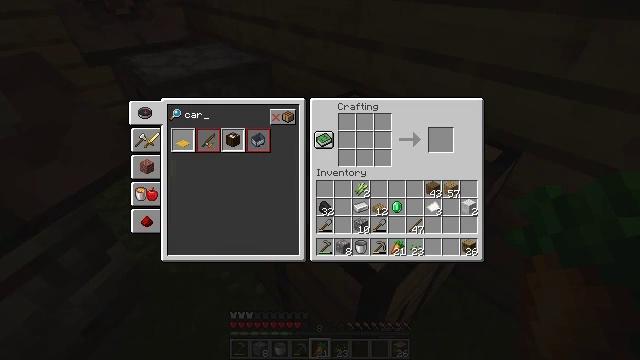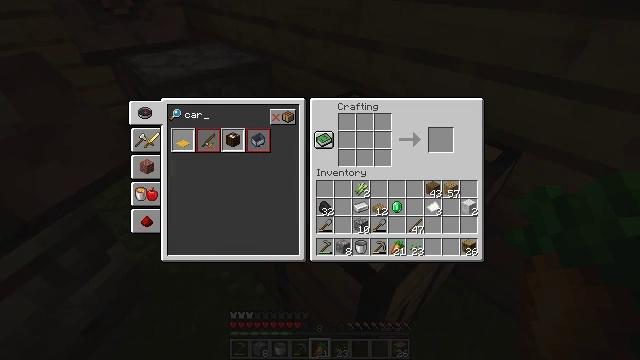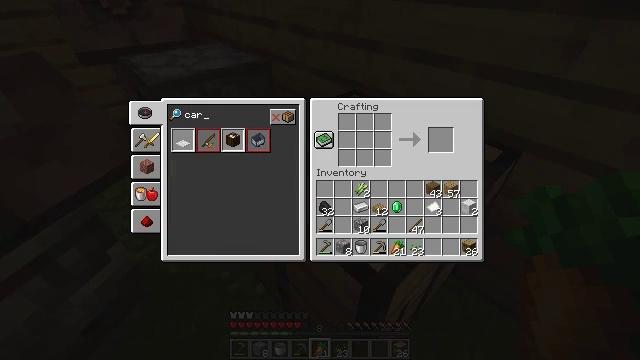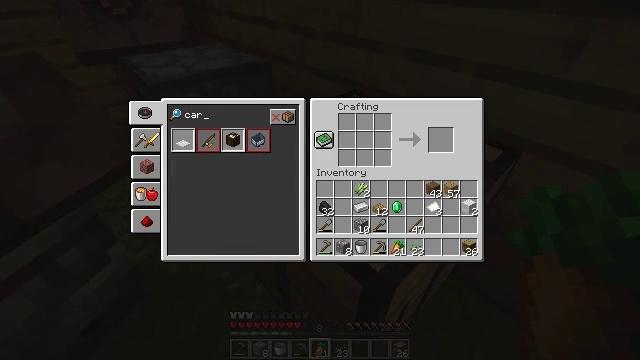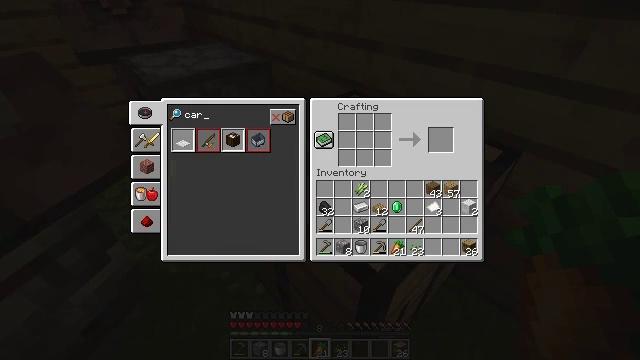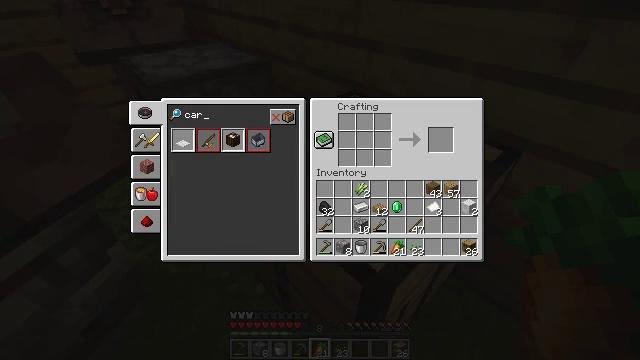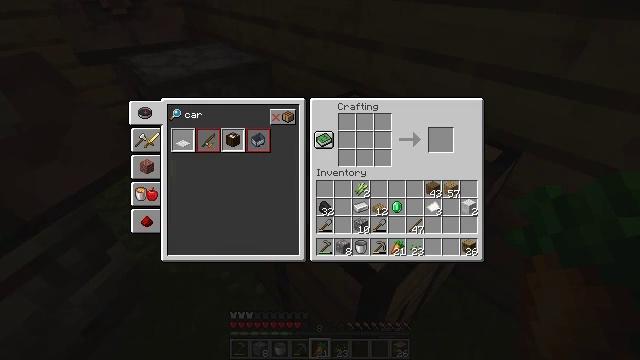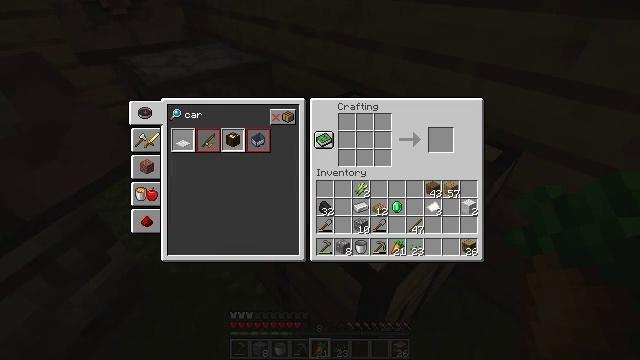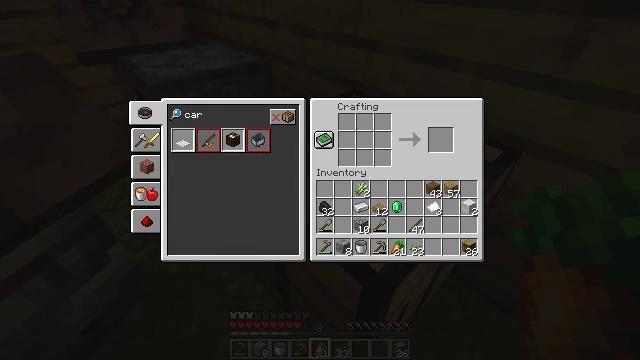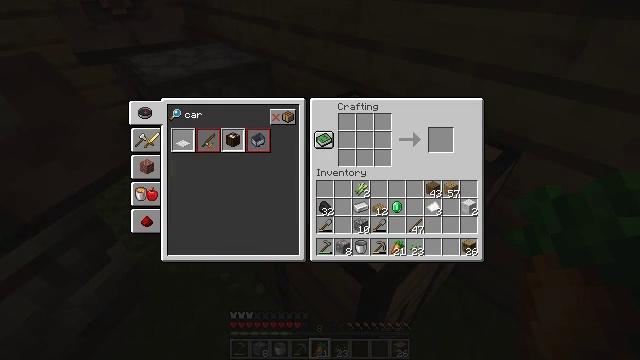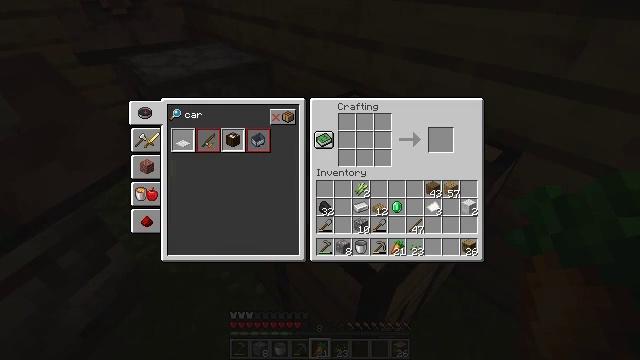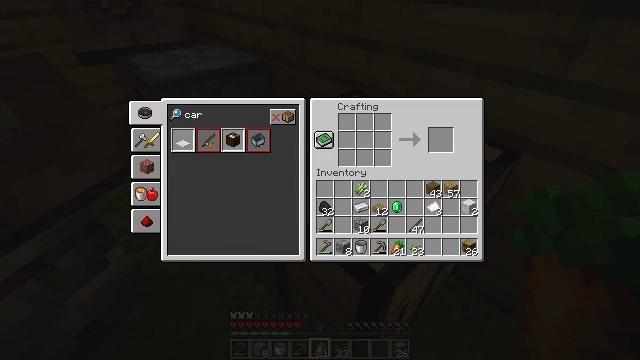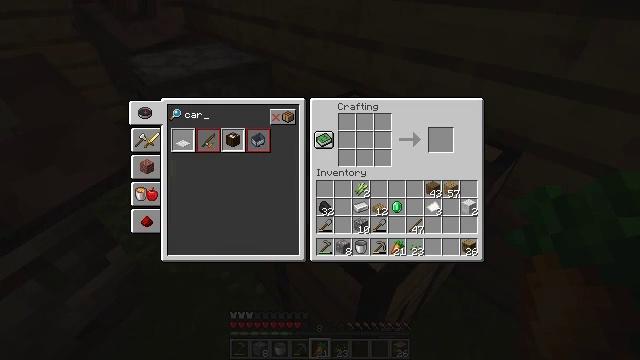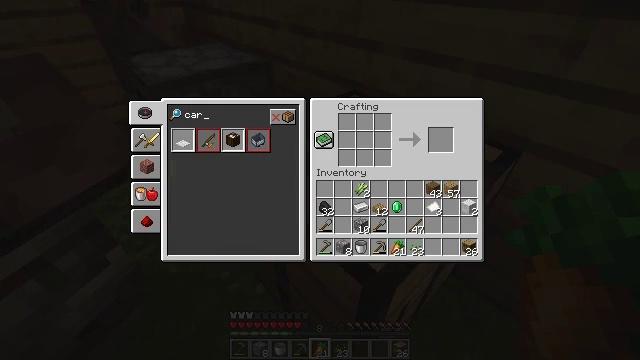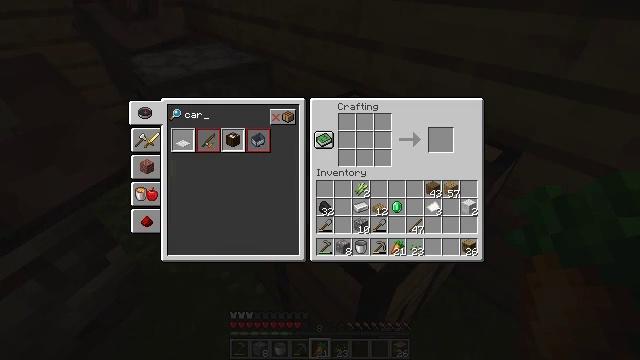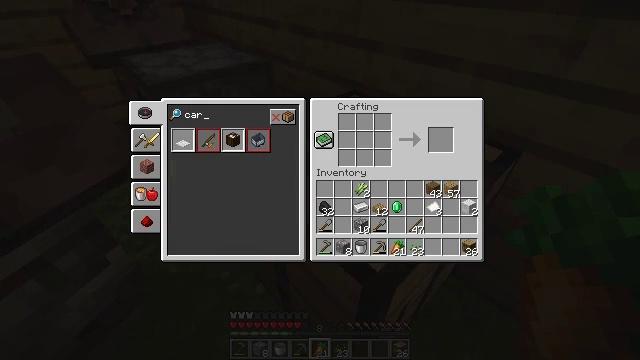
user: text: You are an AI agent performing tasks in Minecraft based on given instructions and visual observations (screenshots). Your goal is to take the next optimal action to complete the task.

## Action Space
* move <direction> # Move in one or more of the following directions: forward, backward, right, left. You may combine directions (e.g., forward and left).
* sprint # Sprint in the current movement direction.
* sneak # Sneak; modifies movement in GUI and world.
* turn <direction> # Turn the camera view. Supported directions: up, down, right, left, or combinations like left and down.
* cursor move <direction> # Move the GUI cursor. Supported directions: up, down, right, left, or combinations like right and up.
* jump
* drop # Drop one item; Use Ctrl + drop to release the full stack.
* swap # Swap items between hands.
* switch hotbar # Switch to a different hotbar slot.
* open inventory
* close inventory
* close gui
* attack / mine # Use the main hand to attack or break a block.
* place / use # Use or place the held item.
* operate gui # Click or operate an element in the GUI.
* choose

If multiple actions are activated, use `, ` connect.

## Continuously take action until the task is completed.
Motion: motion action
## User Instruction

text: Use the crafting grid to assemble a cartography table.
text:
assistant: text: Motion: no_op
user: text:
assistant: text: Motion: no_op
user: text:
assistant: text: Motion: no_op
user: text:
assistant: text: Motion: no_op
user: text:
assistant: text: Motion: no_op
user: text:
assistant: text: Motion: no_op
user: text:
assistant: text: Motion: no_op
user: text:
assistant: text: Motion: no_op
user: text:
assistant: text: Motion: no_op
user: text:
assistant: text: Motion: no_op
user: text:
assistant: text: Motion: no_op
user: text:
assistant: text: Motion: no_op
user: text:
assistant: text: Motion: no_op
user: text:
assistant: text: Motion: no_op
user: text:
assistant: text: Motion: no_op
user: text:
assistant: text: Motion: no_op
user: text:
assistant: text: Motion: no_op
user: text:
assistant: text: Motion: no_op
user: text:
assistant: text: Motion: no_op
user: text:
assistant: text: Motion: no_op
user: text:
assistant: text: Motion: no_op
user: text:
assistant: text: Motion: cursor move right
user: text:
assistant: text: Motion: cursor move right
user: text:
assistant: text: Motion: no_op
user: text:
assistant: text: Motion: no_op
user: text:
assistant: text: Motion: no_op
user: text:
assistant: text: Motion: no_op
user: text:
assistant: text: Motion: no_op
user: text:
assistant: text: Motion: no_op
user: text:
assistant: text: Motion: no_op